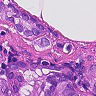
Metastatic tissue present: yes